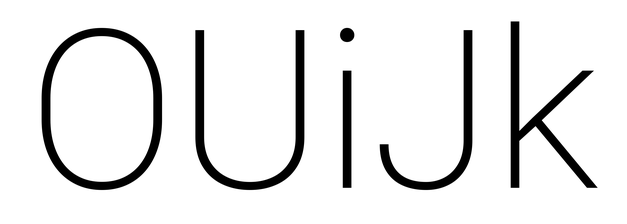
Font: Roboto_ExtraLight